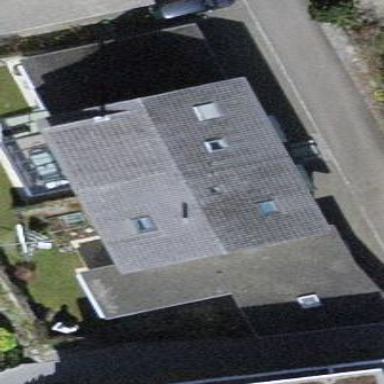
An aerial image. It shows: Semidetached house.